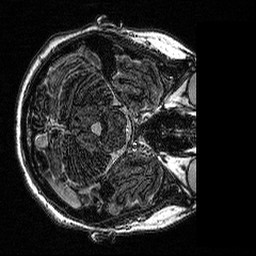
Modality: MP2RAGE
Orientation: axial
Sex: female
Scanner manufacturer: siemens
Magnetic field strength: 3 T
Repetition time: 5 s
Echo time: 0.00292 s